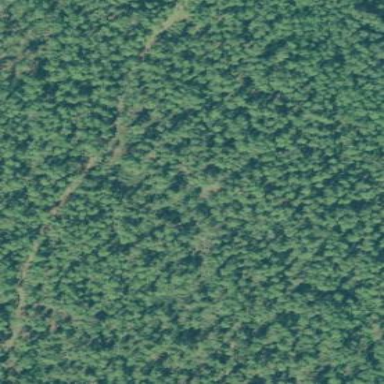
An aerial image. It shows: Woodland consisting mainly of needle-leaved trees.